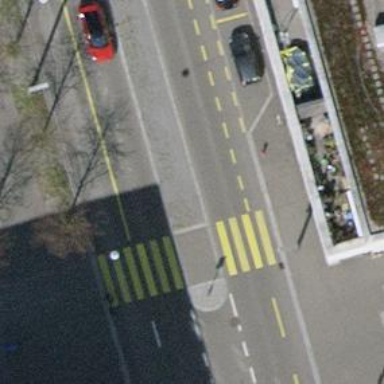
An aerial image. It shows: Uncontrolled zebra crossing with pedestrian island.